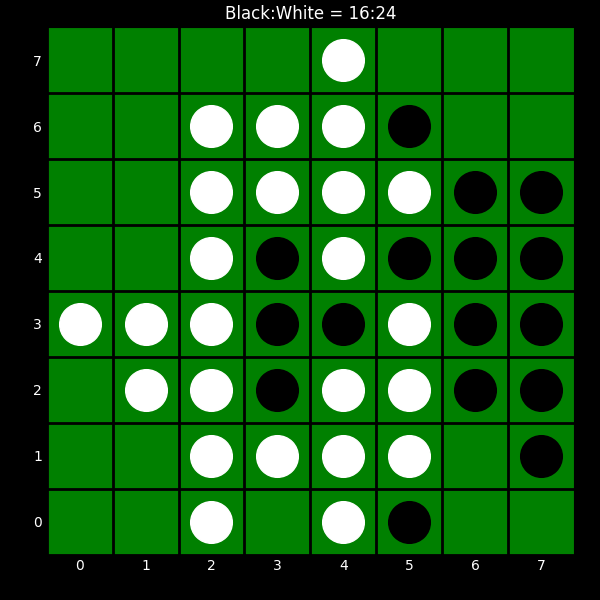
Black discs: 16
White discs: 24